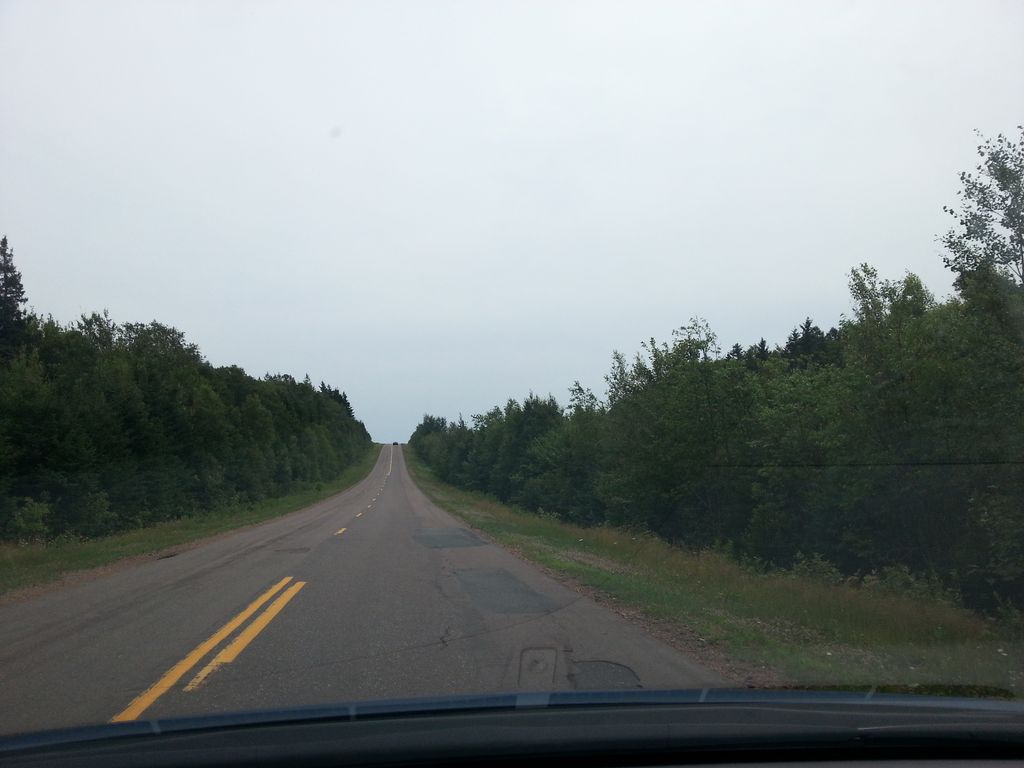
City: charlottetown